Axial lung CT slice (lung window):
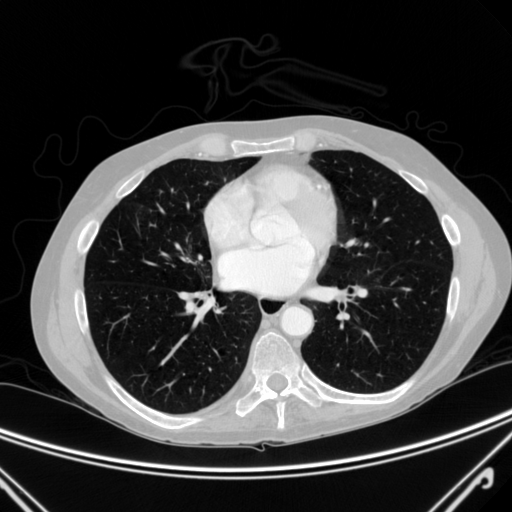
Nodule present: no